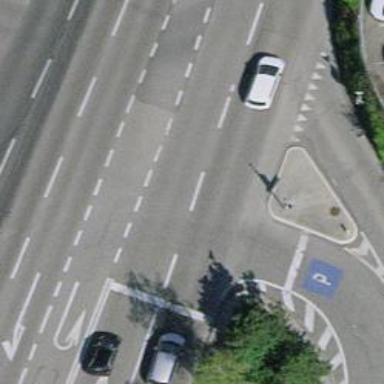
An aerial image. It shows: Road with traffic signals.